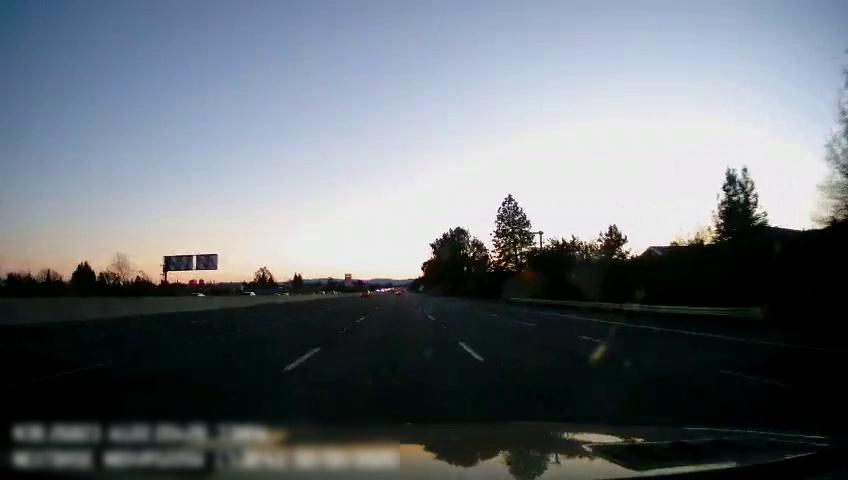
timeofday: Day
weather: Sunny
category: Drivable Space
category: Vehicles | SUV
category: Vehicles | Car
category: Vehicles | Car
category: Lanes | Current Lane
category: Lanes | Alternate Lane
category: Lanes | Alternate Lane
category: Lanes | Current Lane
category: Lanes | Alternate Lane
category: Lanes | Alternate Lane
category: Traffic | Signs